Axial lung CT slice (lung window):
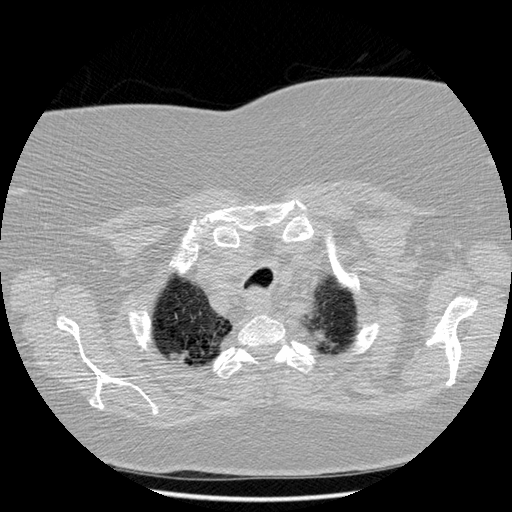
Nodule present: no